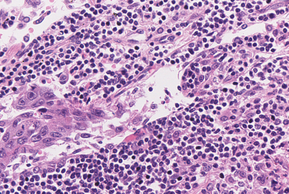
Tumor epithelial tissue: yes
Tumor-associated stroma tissue: yes
Normal tissue: no